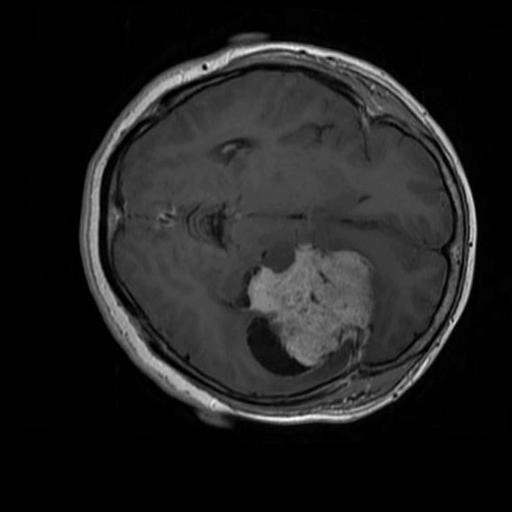
Label: brain_menin